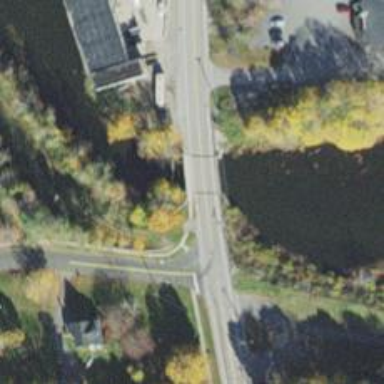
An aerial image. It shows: Footway bridge.